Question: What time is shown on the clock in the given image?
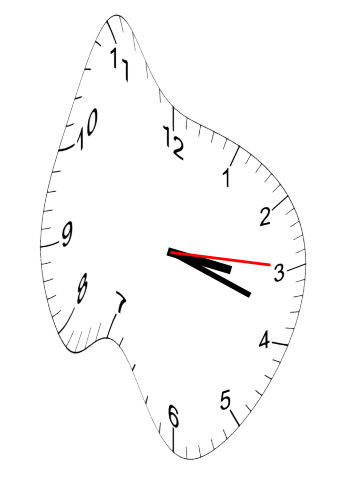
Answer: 03:18:15